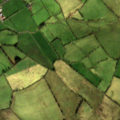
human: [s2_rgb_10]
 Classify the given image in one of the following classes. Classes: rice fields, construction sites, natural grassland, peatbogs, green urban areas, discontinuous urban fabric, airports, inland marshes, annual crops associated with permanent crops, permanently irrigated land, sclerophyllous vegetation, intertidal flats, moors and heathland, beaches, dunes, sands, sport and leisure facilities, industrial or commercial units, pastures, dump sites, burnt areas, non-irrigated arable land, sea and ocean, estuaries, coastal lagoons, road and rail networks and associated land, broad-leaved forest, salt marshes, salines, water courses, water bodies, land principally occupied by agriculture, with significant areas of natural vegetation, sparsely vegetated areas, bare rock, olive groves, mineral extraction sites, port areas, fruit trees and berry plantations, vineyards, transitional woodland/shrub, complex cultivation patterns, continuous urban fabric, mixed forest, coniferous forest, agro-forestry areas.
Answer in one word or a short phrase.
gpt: non-irrigated arable land, pastures